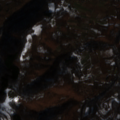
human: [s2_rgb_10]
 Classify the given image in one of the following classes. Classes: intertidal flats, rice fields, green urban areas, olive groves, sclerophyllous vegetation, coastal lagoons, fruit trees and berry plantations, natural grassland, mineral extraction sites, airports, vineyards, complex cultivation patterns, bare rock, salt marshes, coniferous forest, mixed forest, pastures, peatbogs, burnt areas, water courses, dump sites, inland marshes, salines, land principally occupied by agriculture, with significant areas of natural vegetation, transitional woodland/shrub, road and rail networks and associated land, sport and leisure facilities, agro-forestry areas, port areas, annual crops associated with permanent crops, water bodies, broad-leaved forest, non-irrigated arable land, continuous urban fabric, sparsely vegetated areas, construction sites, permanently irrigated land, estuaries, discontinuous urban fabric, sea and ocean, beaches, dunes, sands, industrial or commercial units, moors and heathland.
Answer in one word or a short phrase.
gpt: land principally occupied by agriculture, with significant areas of natural vegetation, broad-leaved forest